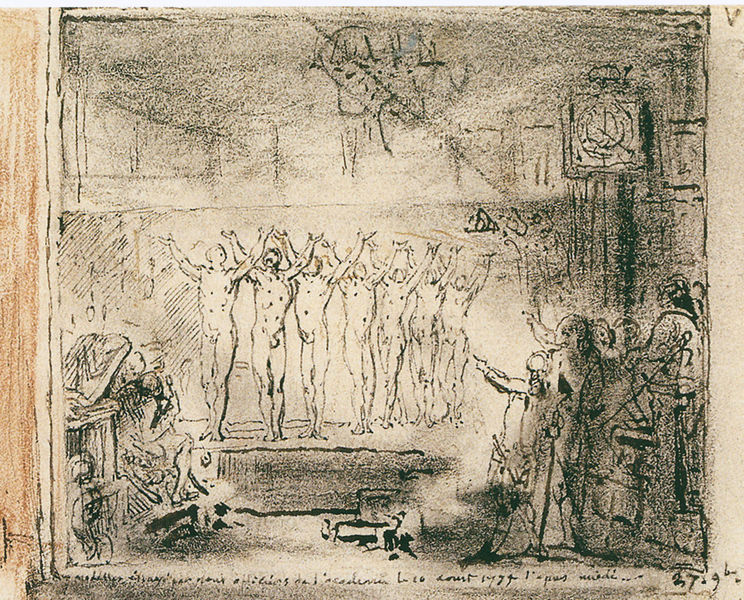
Titel: Feuille d´etudes 53 verso: Quatre croquis dont un des modèles à l´académie de Saint-Luc
Künstler: Gabriel de St. Aubin
Institution: Musée du Louvre, department des Art graphiques, Inv.Nr. 32752, Paris, France, EU
Schlagwörter: mann, nackt, menschen, kreide, männer, skizze, zeichnung, leute, tanz, alt, mensch, signatur, aufführung, bühne, publikum, theater, schrift, zuschauer, uhr, schwarzweiß, text, anbeten